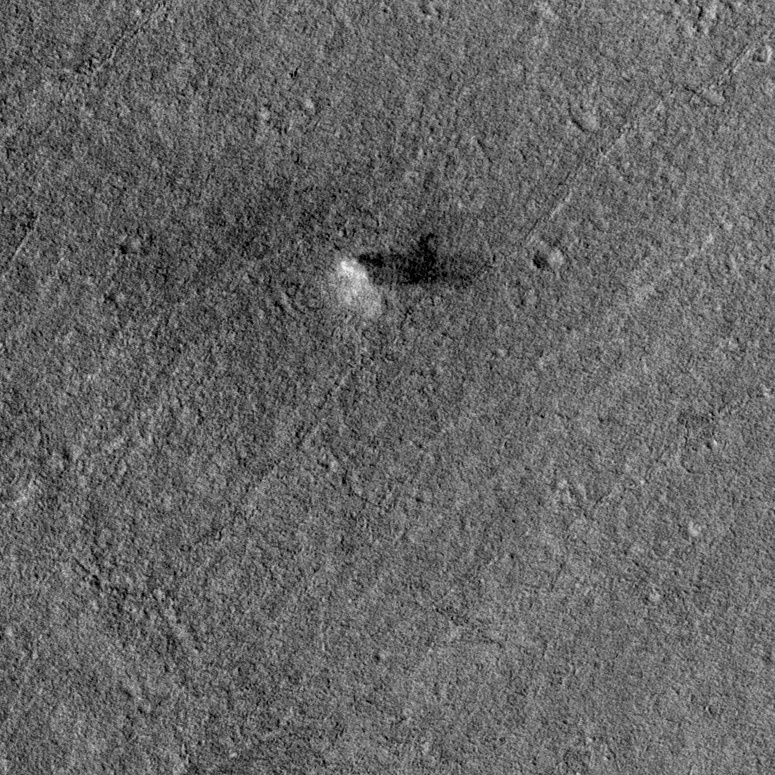
Label: dustdevil